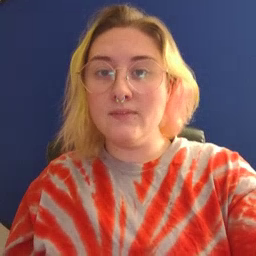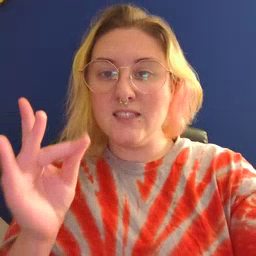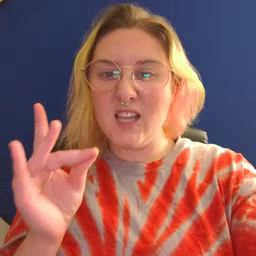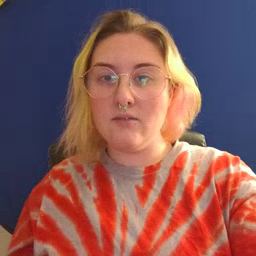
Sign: sticky